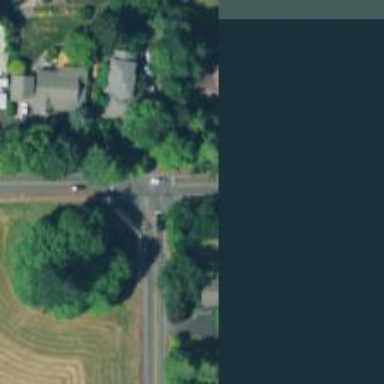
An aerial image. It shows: Stop road.